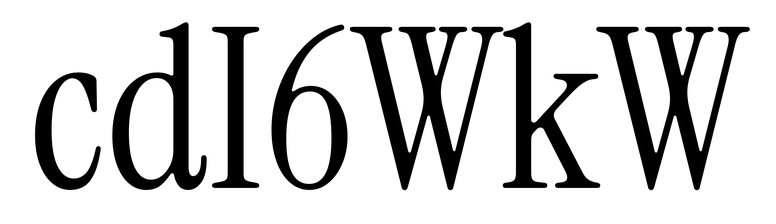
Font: InstrumentSerif-Regular